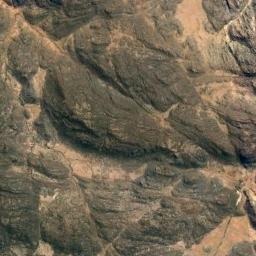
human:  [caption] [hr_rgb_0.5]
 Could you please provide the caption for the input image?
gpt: The mountain is full of yellow soil .

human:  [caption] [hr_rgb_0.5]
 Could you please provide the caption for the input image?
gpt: You can see the veins of the mountain clearly .

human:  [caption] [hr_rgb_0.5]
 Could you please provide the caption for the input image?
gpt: The mountain has a rugged surface and its rocks are brown .

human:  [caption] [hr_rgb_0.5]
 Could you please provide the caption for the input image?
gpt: The mountains are winding and undulating .

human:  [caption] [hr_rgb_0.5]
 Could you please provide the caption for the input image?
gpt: There are some cracks on the brown mountain .